Aerial crown-view tile of a tropical tree (Barro Colorado Island, Panama), acquired 20240918:
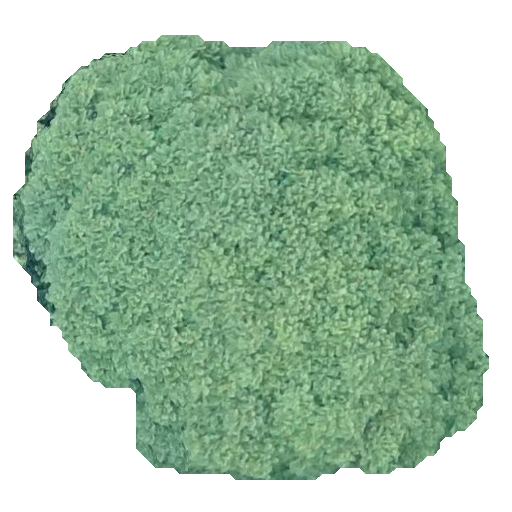
Species: Jacaranda copaia
GBIF accepted scientific name: Jacaranda copaia
Crown area: 257.671 m²